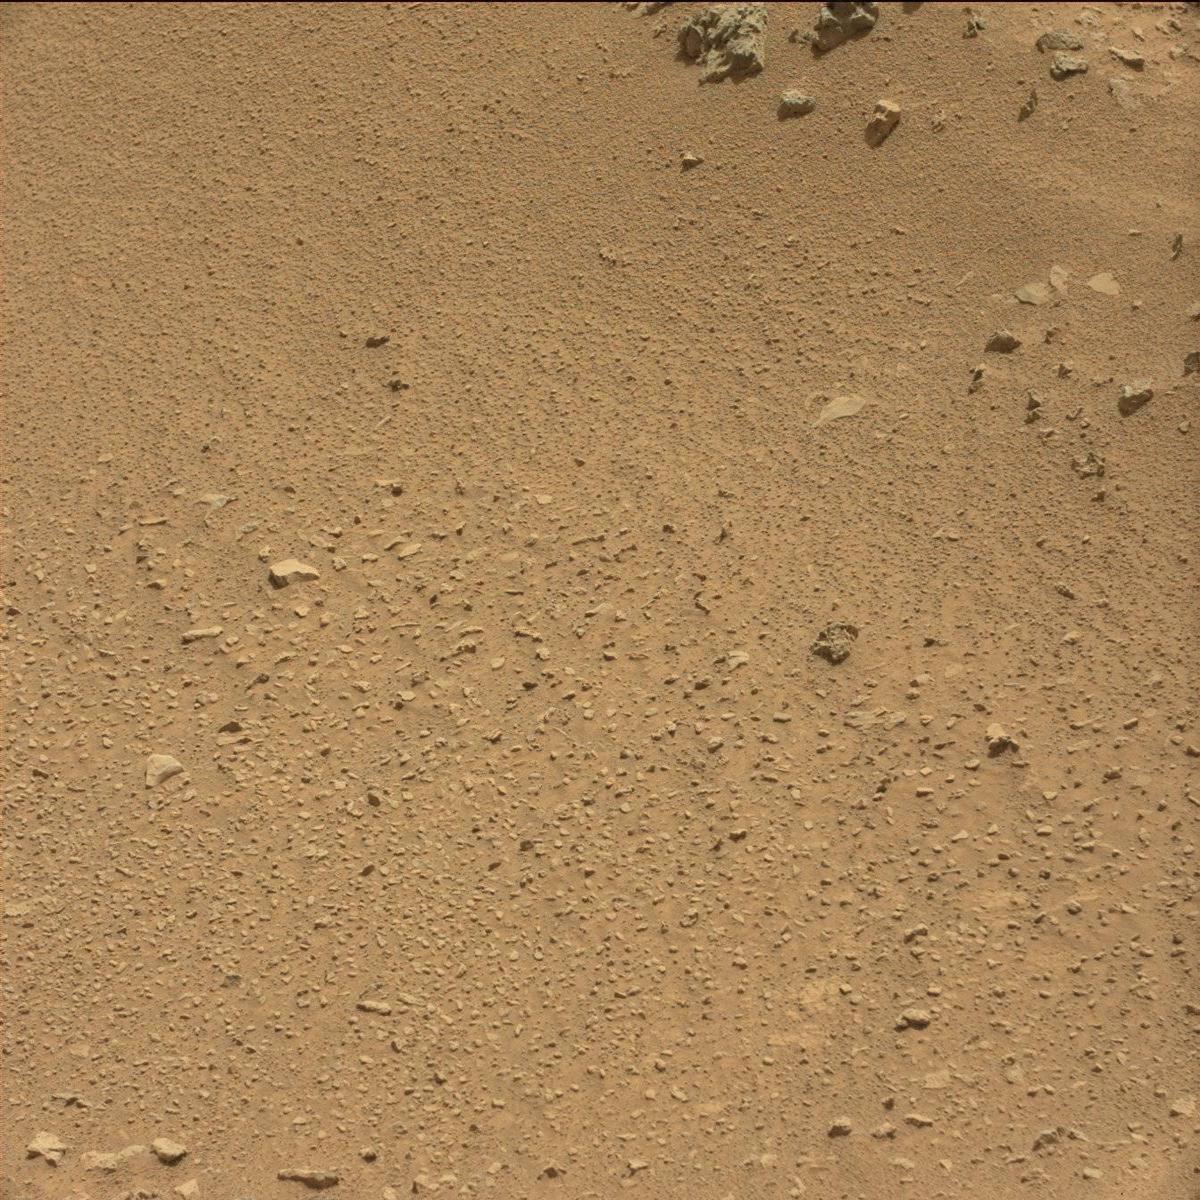
Terrain classes present: Bedrock, Sand / Soil